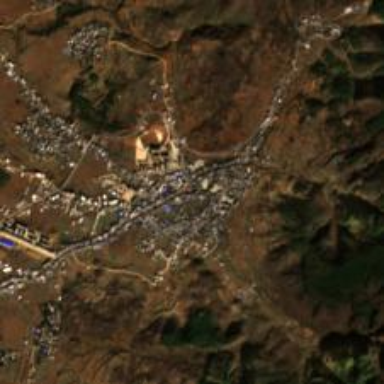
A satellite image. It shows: Ethnic township within town.